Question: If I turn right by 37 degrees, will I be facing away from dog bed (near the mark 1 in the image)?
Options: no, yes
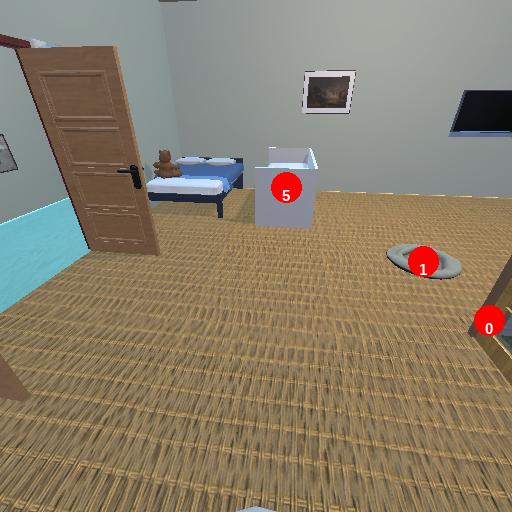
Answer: no